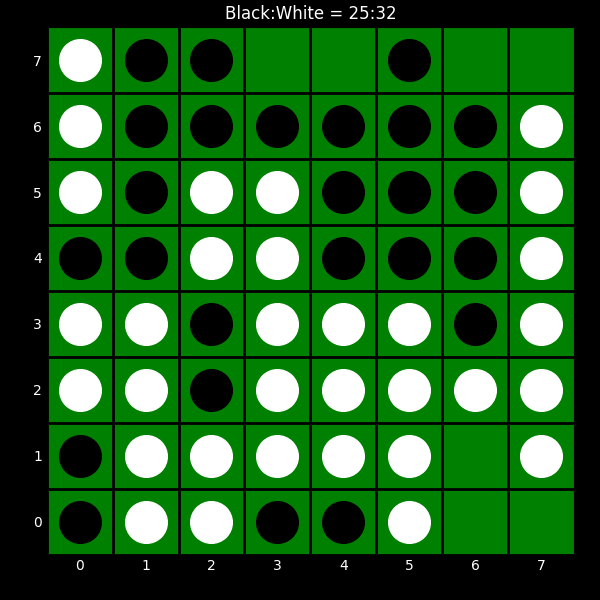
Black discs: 25
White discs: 32